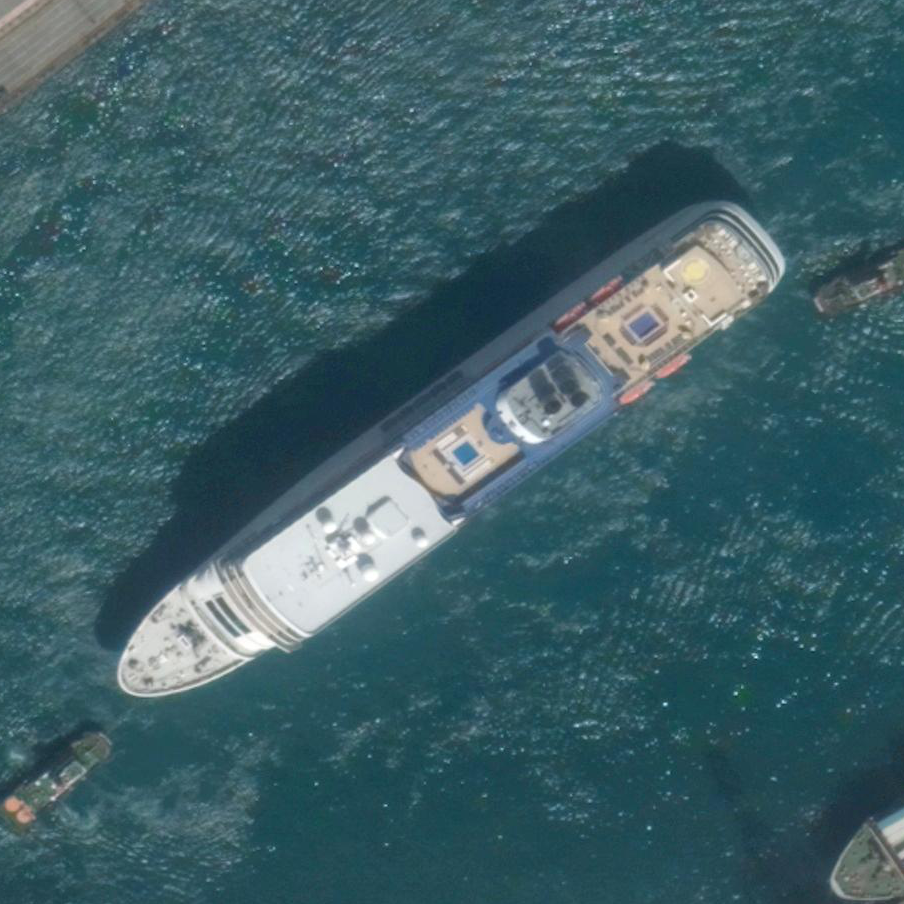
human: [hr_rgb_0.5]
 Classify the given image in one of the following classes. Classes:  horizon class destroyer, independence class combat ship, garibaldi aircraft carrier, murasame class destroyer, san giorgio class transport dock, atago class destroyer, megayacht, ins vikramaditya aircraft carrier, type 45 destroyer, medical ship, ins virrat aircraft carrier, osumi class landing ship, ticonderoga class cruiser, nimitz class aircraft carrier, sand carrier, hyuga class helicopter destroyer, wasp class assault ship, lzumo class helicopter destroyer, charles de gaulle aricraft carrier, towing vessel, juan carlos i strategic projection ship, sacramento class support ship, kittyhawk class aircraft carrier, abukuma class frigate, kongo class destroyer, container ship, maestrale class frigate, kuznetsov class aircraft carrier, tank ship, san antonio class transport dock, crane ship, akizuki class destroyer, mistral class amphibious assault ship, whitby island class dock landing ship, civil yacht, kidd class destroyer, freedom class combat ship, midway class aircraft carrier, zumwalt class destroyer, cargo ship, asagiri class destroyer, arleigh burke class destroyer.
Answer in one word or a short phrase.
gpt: Megayacht